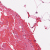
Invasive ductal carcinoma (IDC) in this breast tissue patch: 0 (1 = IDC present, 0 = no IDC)